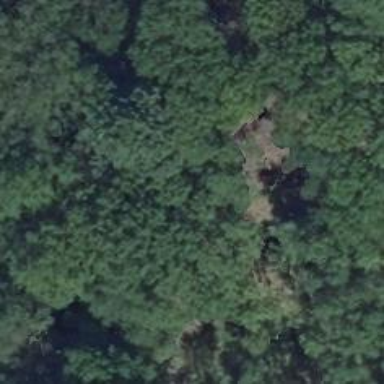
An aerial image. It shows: Hunting stand.